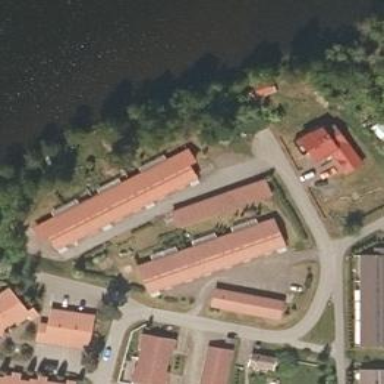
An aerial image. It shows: Terrace building.